Breast ultrasound image
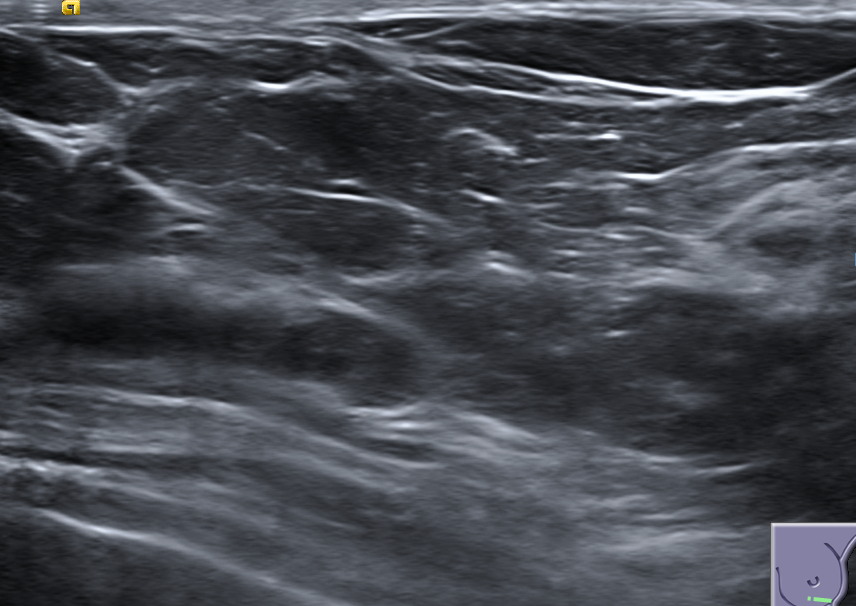
Diagnosis: normal